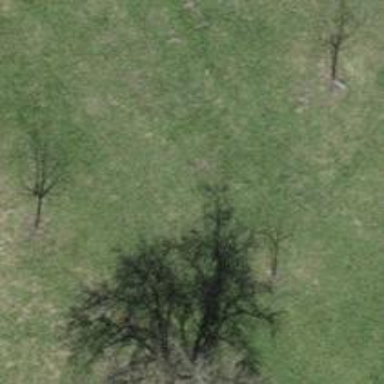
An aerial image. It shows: Urban area featuring tree as natural element.